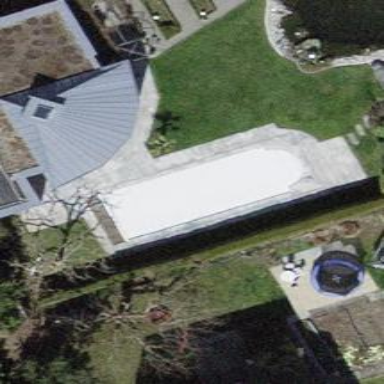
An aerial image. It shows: Swimming pool located in leisure land.